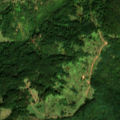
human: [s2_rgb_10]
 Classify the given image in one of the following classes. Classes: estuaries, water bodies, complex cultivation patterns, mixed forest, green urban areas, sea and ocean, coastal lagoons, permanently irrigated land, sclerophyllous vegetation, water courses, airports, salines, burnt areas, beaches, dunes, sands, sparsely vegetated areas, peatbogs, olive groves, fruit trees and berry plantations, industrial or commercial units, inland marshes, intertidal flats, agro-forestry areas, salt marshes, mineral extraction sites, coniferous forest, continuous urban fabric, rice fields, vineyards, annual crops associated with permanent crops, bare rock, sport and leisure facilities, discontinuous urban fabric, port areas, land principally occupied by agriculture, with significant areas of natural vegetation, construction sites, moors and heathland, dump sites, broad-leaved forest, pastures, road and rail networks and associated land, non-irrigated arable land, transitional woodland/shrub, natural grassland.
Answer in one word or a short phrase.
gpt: land principally occupied by agriculture, with significant areas of natural vegetation, broad-leaved forest, natural grassland, transitional woodland/shrub